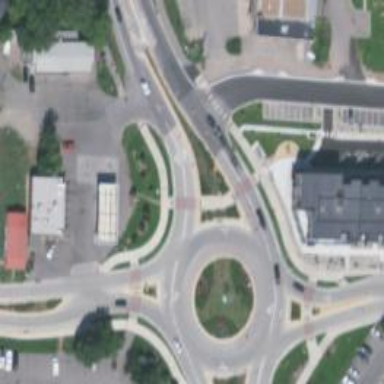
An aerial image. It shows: Roundabout on primary highway.